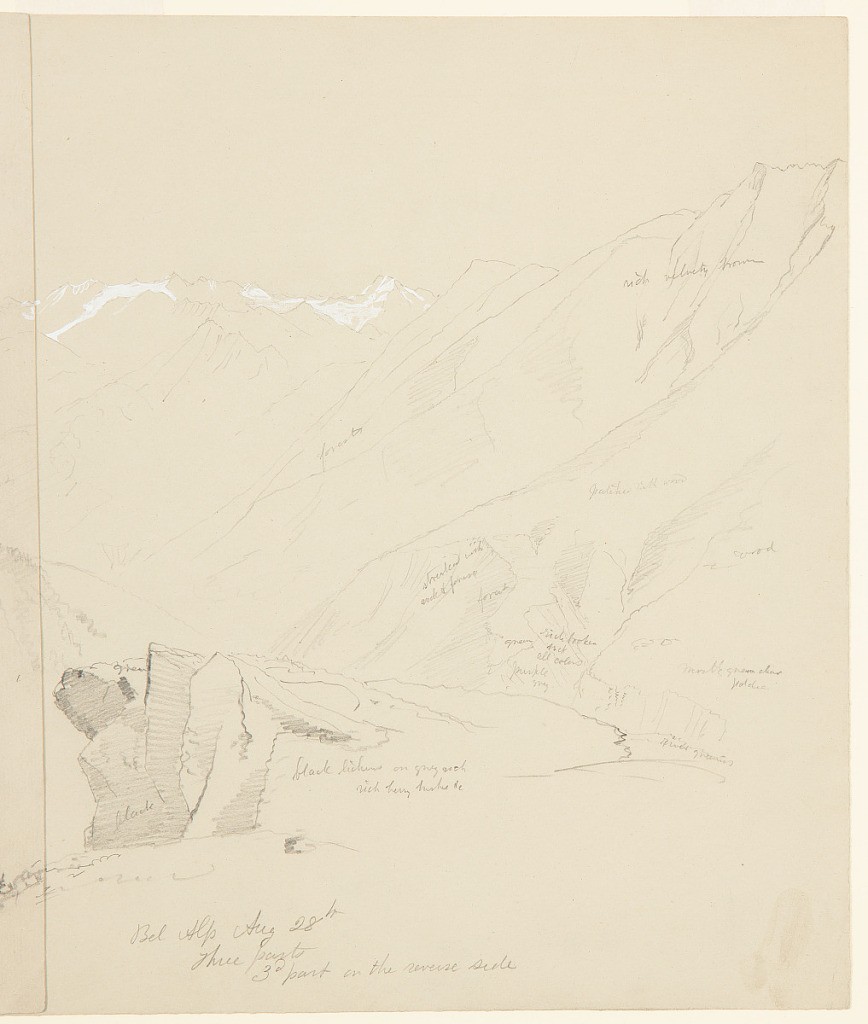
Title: View from Belalp, Switzerland, Part Two
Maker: Frederic Edwin Church, American, 1826–1900
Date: August 28, 1868
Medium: Graphite, brush and white gouache on gray-green wove paper; verso: Graphite, brush and white gouache
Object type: Drawing
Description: Landscape sketch showing the second part of a panoramic view of the Swiss Alps from the hamlet of Bel Alp. This description refers to the entire view, comprising two leaves with 1917-4-892-a. A rough, rocky outcropping is visible in the foreground at lower right, while an extremely rugged ridge in the middle distance at left descends toward the center of the composition. Beyond it, at center, a large, bulging mountain ridge is prominently visible. In the background at left, the Aletsch Glacier snakes through a rugged valley bounded by serrated peaks--its dark medial moraines plainly visible. In the background at right, the sharp, snow-capped summits of the Pennine Alps stretch across the horizon.

Verso: Landscape sketch showing the unfinished third part of a panoramic view of the Swiss Alps from the hamlet of Bel Alp. Intended as the final component of a three-part panorama, with 1917-4-892-a and 1917-4-892-b recto, this composition only includes a fraction of a view, which doesn't easily align with the previous two parts. Situated at upper center, a serrated range of snow-capped peaks is visible beyond a loosely rendered and heavily wooded mountaintop nearby.